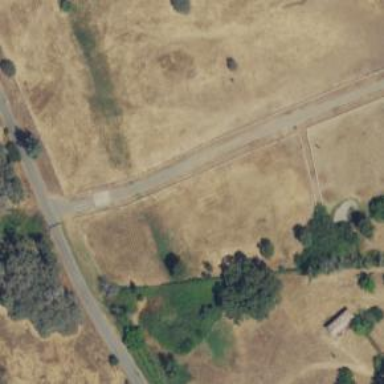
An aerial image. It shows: Driveway leading to service road.